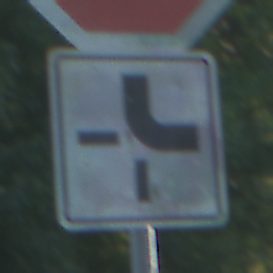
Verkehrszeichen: VerlaufVorfahrtsstrasse4
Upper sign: Stop
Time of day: MorningAfternoon
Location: Outdoor (RoadRail)
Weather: Clear
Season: NotSpecified
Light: Natural